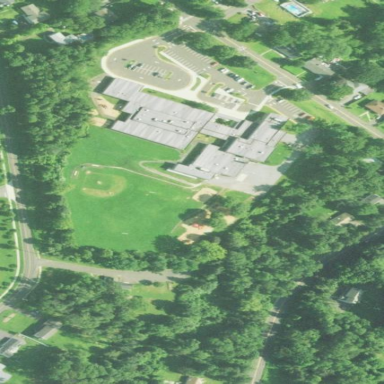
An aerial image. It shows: School.